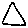
Label: triangle